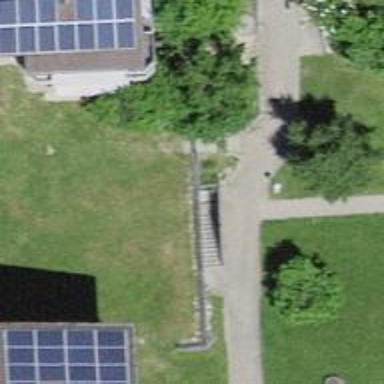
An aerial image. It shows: Path made of paving stones.